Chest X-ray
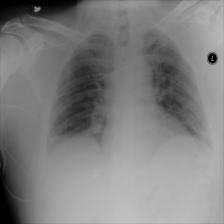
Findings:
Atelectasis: negative
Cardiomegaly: negative
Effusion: negative
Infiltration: negative
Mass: negative
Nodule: negative
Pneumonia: negative
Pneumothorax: negative
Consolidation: negative
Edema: negative
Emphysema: negative
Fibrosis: negative
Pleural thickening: negative
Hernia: negative